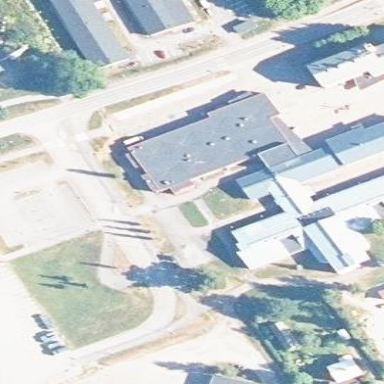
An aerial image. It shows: School building.